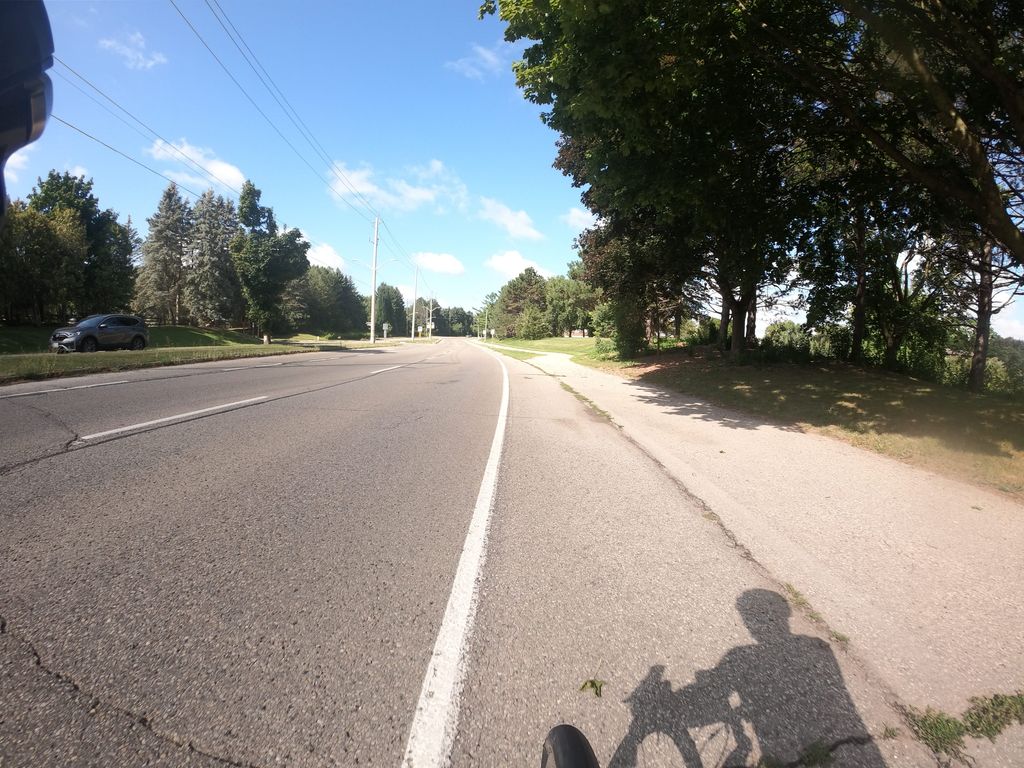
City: kitchener-waterloo